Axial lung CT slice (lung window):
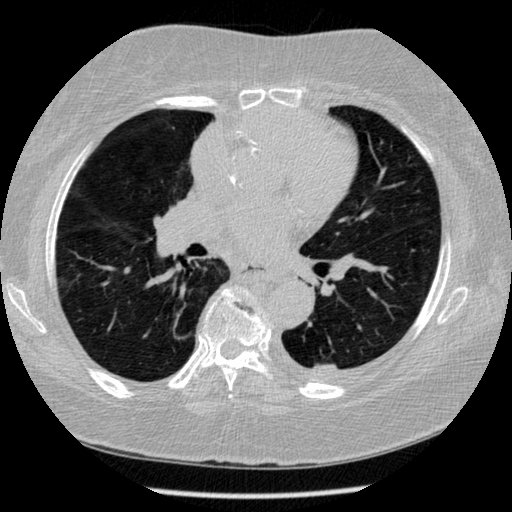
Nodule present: no